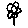
Label: flower